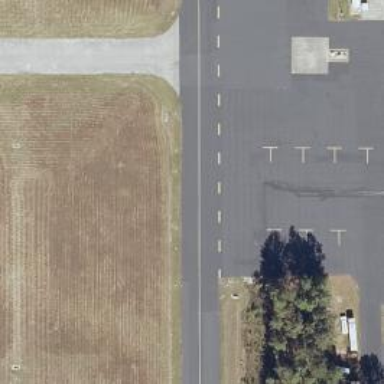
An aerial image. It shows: Apron at the airport with asphalt surface.